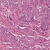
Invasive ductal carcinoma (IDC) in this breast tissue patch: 1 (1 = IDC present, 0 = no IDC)